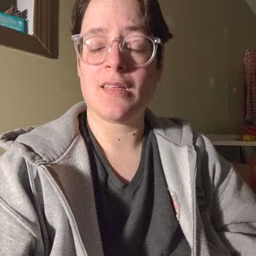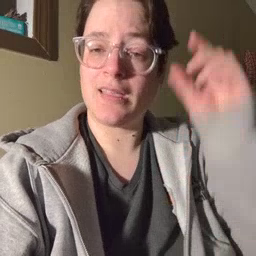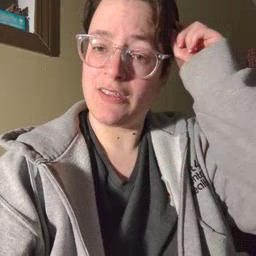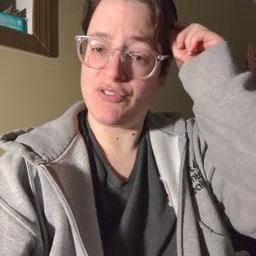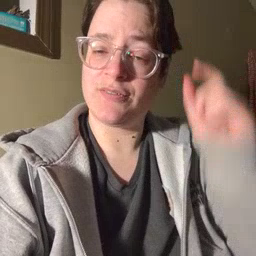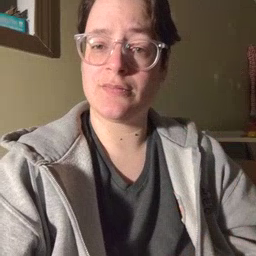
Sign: hair